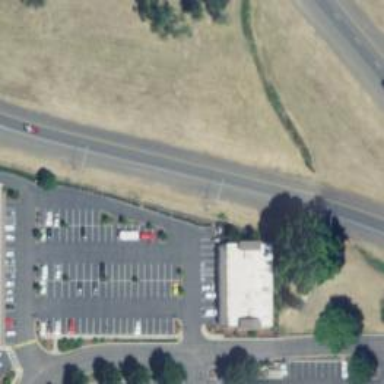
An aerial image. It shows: Veterinary facility.